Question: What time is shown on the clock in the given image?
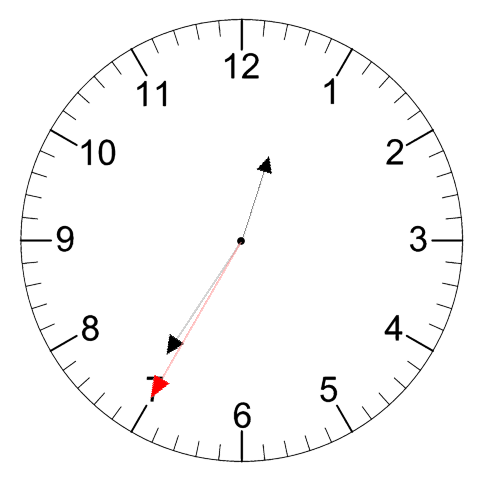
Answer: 12:35:35